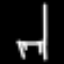
Label: chair